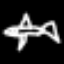
Label: airplane